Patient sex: M
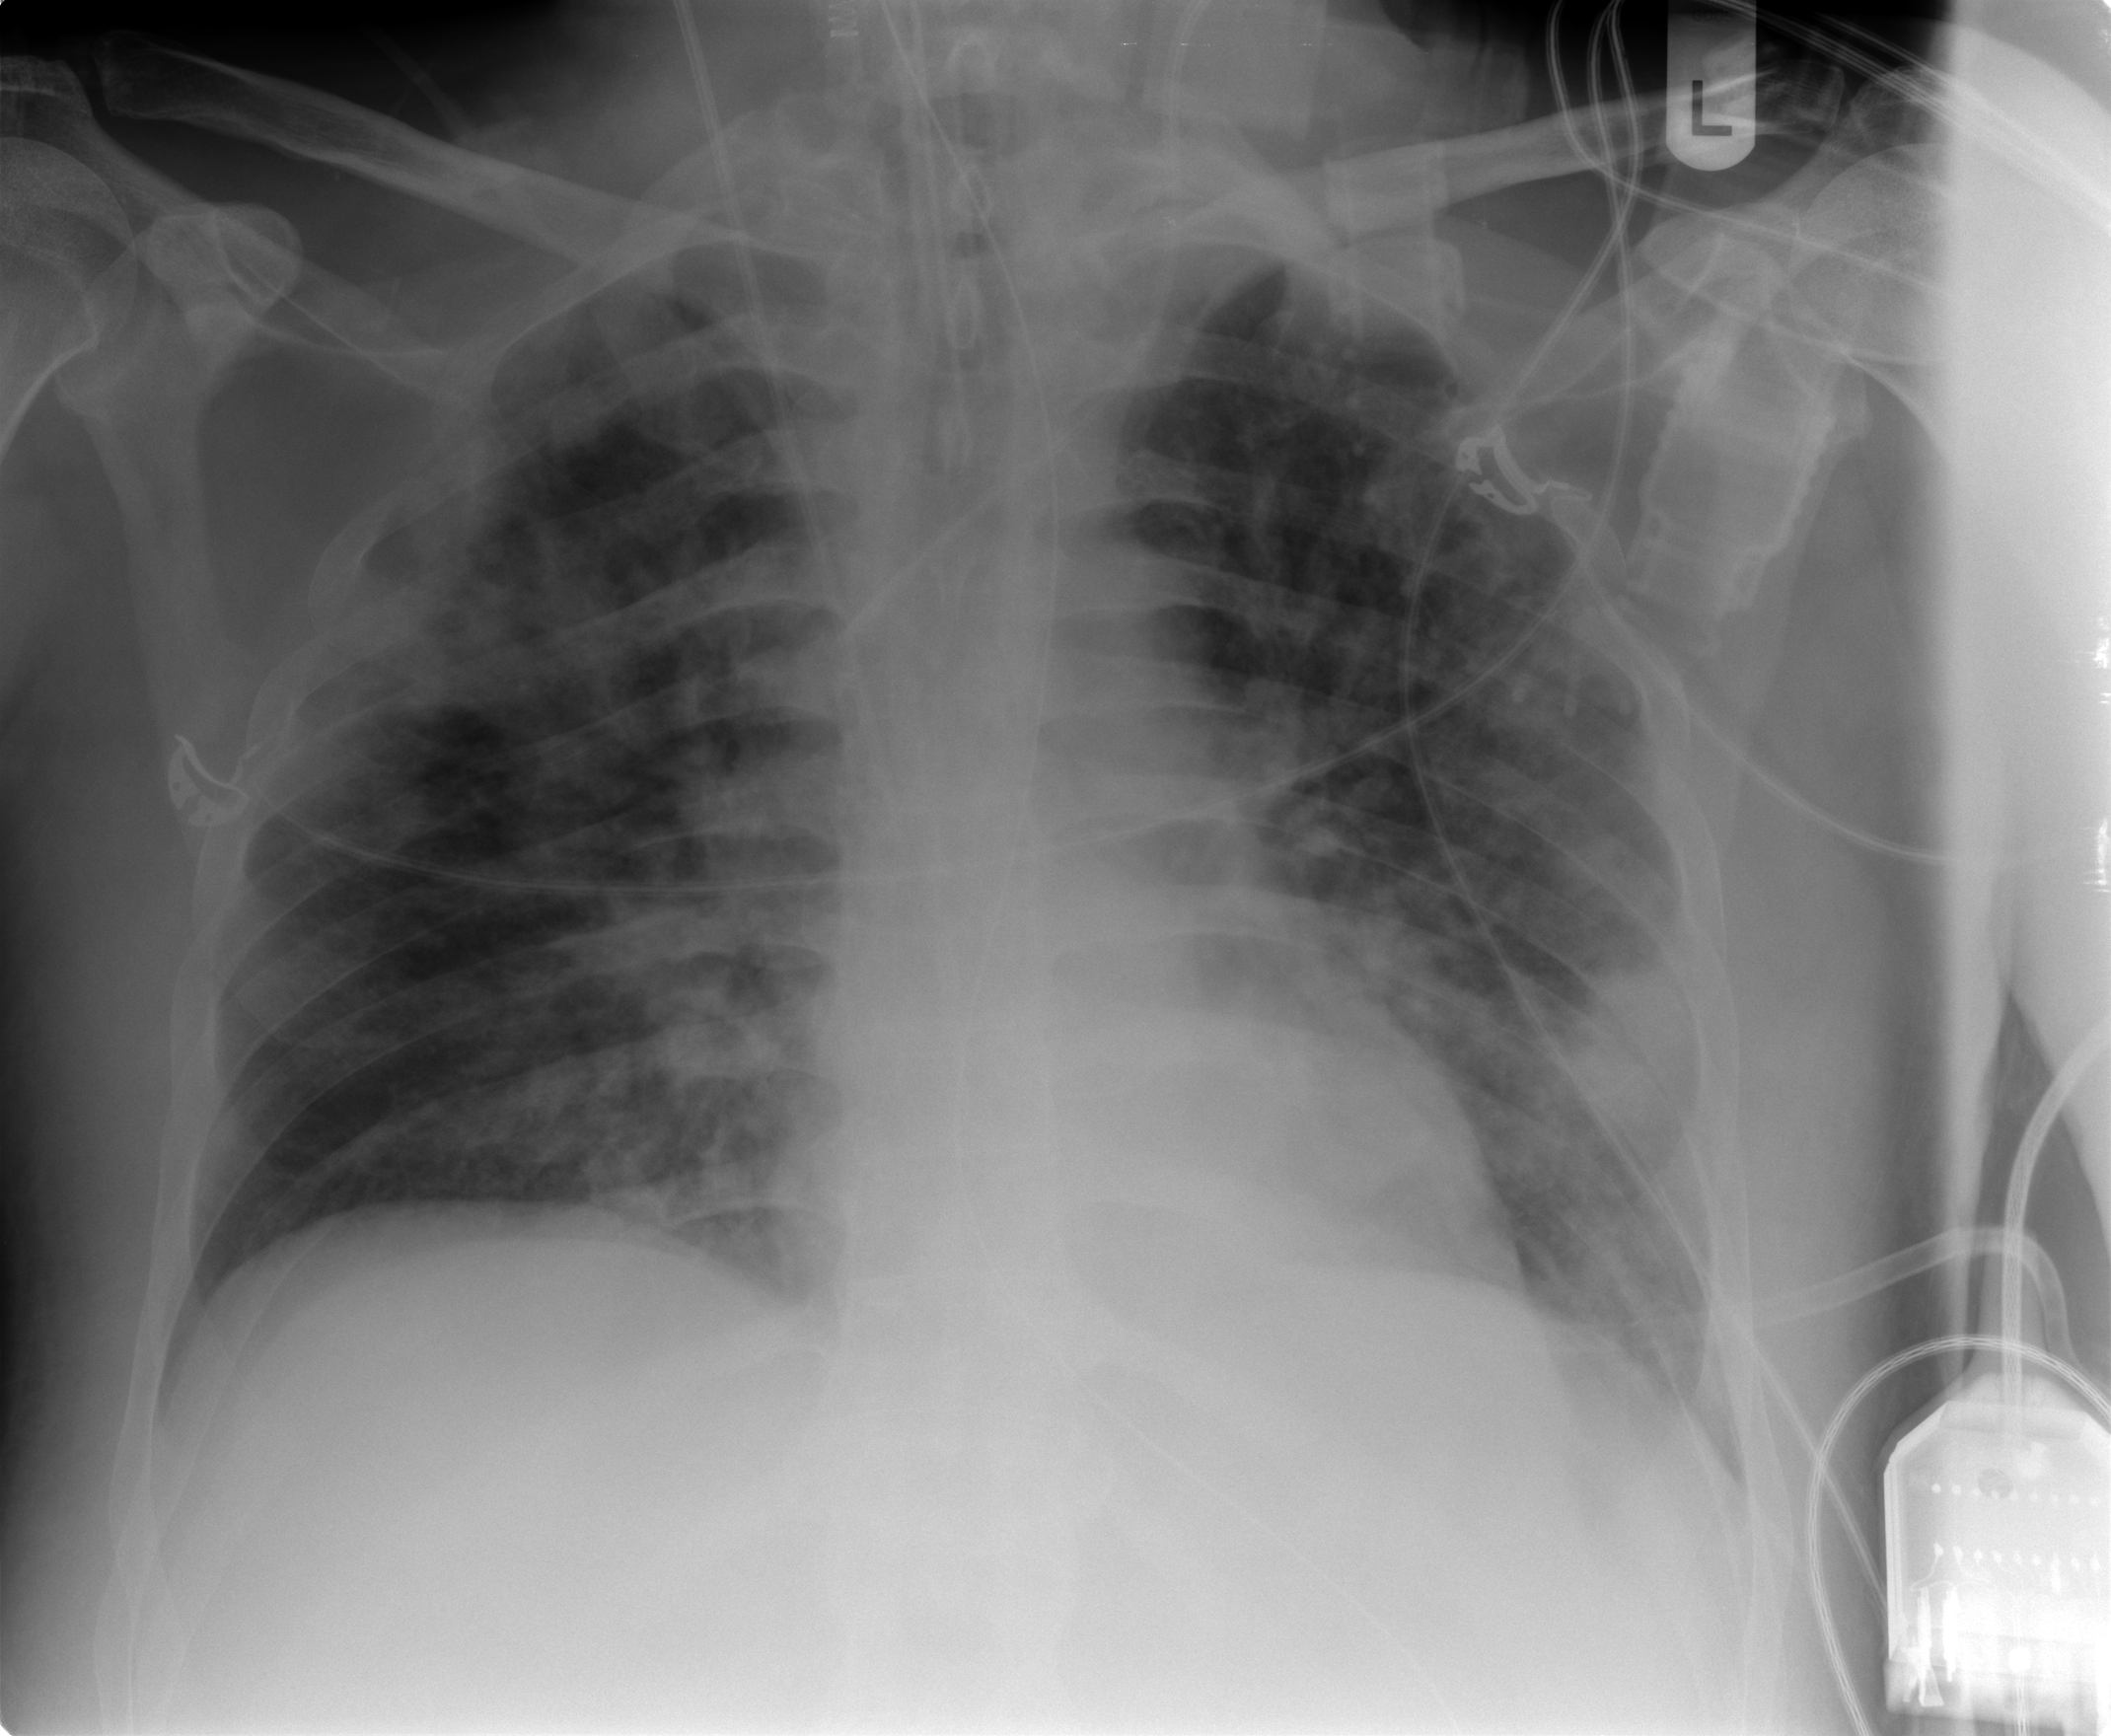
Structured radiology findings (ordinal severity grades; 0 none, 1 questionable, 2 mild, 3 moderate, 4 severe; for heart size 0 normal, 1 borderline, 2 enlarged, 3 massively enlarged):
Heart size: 0
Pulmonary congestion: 2
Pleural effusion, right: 2
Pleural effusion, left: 2
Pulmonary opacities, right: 3
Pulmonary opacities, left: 3
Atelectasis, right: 2
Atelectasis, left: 2